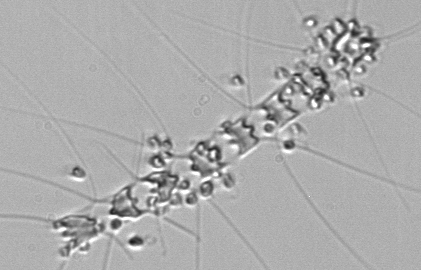
Label: Chaetoceros_didymus_TAG_external_flagellate